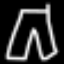
Label: pants